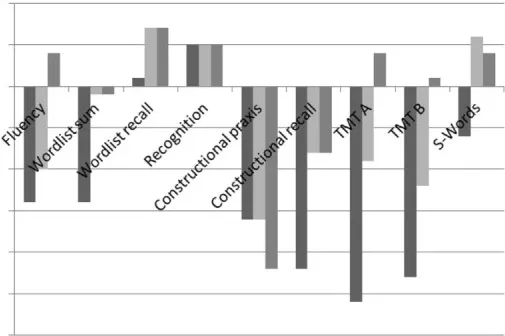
The course of the patient's memory dysfunction using the CERAD (z-values). TMT A/. Trailmaking tests A/. T1, before plasmapharesis; t2, 1 month after plasmapheresis; t3, nearly 6 months after plasmapheresis.
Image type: pathology (masson_trichrome)